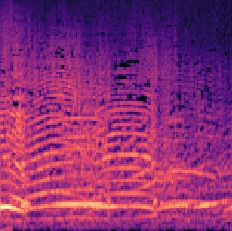
Sound class: Cow